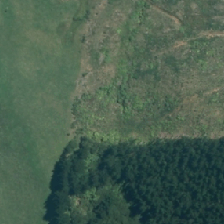
Land cover: harvested_forest